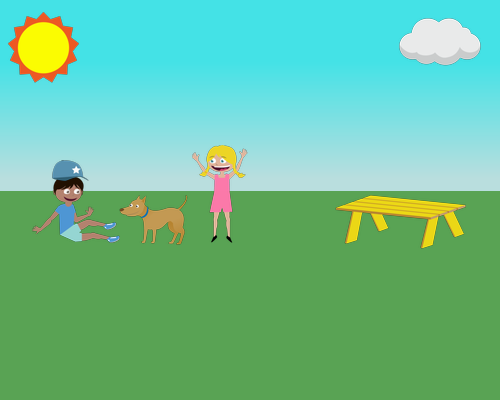
A small sun and cloud are in the upper left. A boy smiles near the cloud. A happy dog jumps near the boy. A girl jumps beside the dog. A picnic yellow bench is on the right. Adjust the cloud right, flip the hat bill, and move the girl and dog left.